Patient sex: M
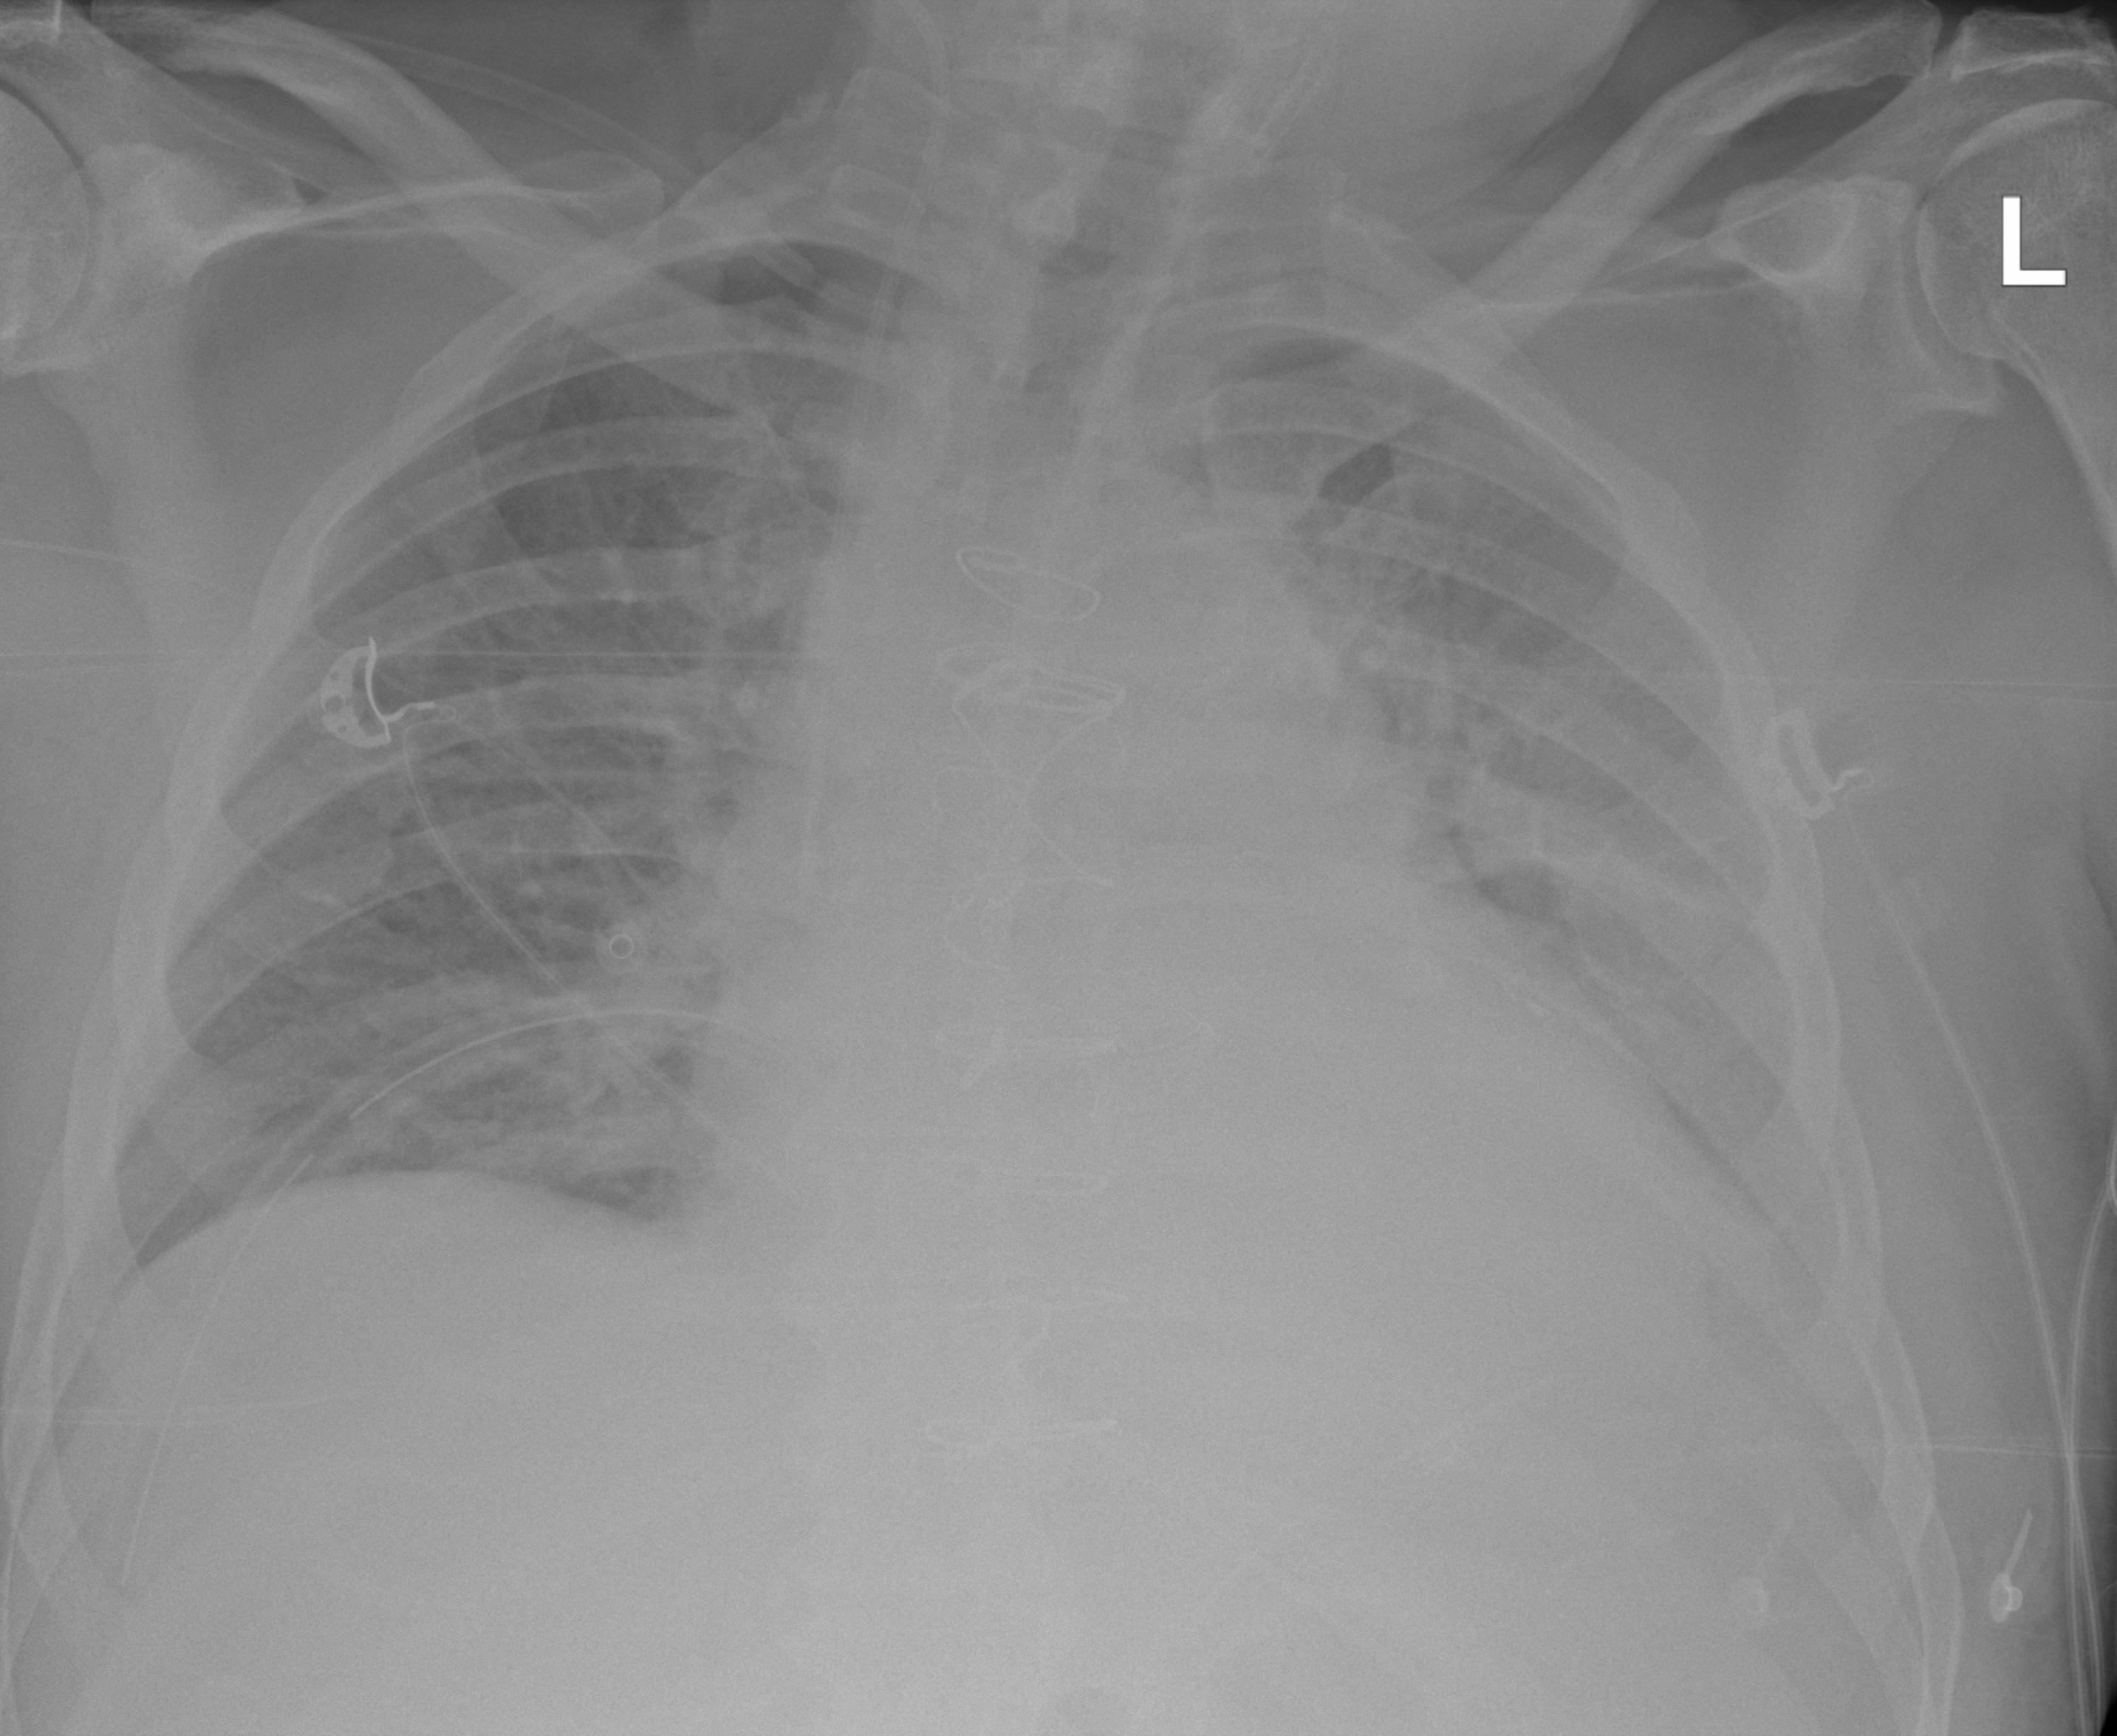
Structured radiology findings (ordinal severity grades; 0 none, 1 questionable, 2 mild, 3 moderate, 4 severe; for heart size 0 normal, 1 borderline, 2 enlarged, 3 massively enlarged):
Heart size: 2
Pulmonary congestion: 3
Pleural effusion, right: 1
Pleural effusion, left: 2
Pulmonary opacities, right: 1
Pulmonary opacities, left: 1
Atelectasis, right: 2
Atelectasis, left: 2